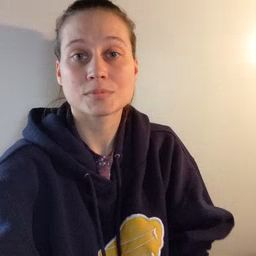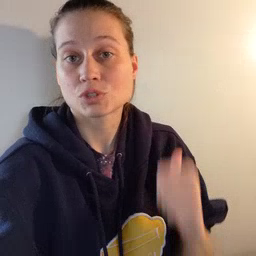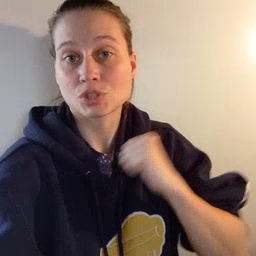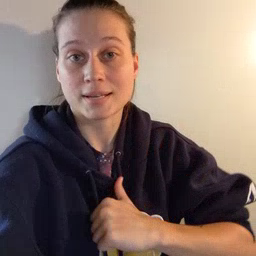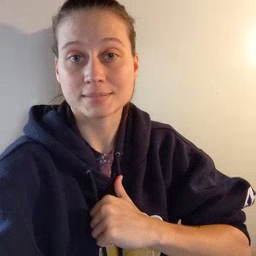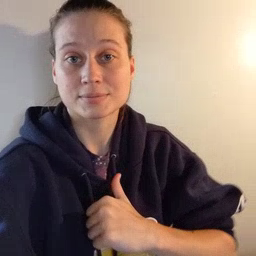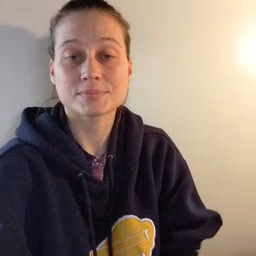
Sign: jacket